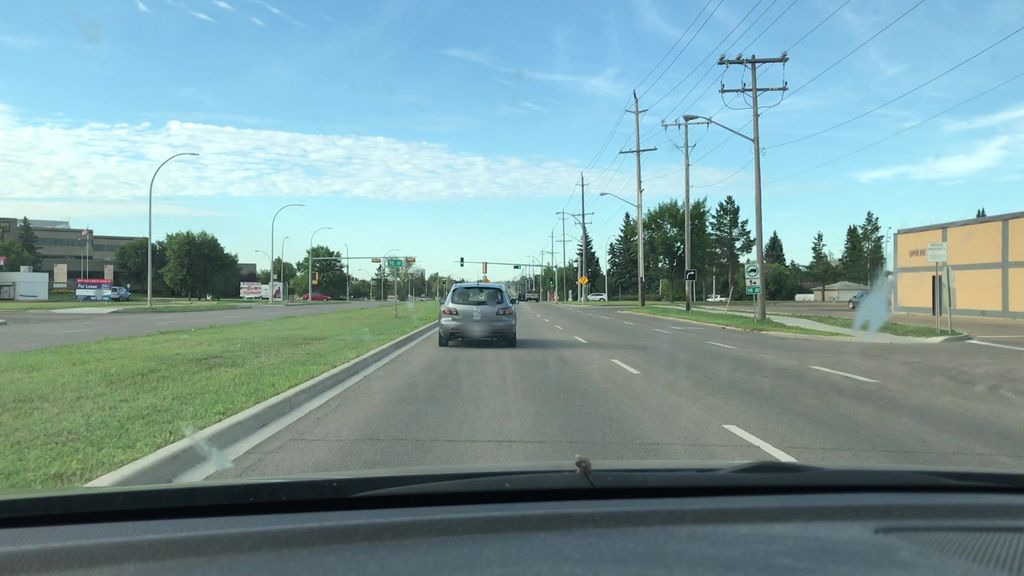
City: edmonton